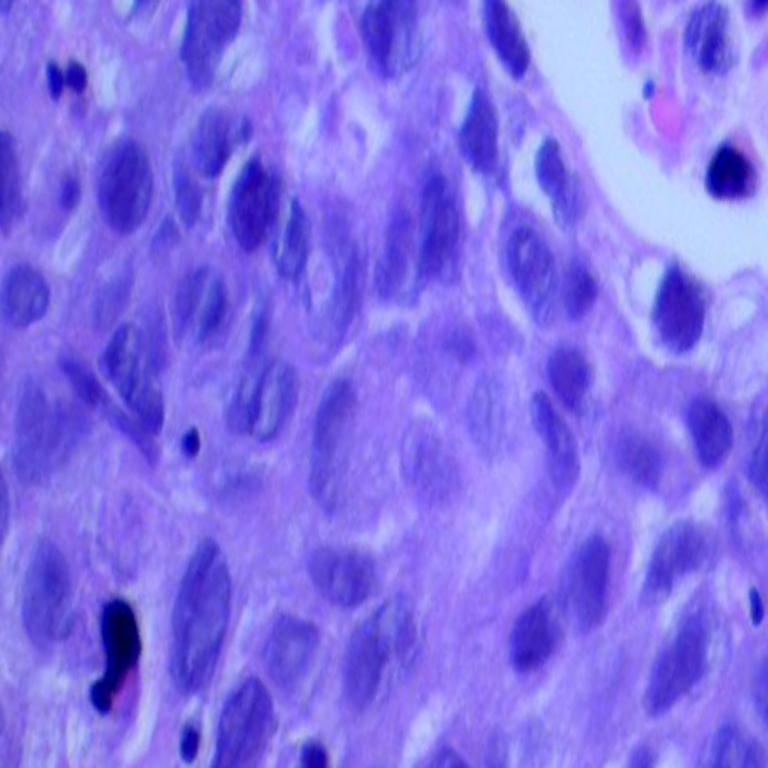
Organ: lung
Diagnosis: squamous carcinomas